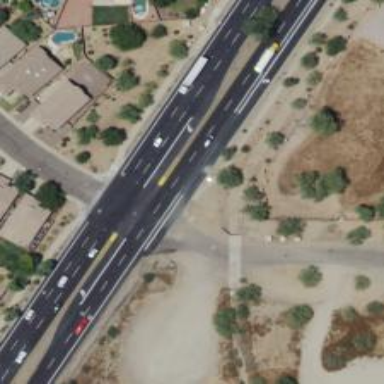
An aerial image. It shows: Primary road with asphalt surface.